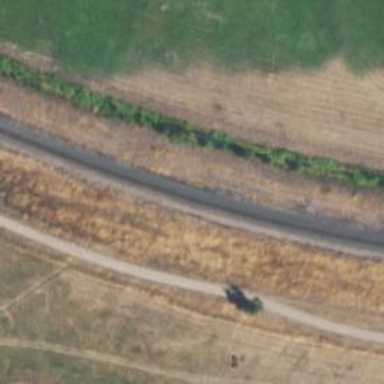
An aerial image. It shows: Railway track.